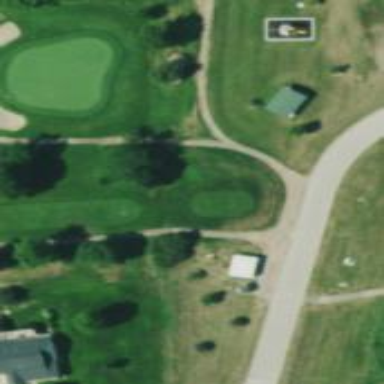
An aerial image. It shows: Path for both road and golf.